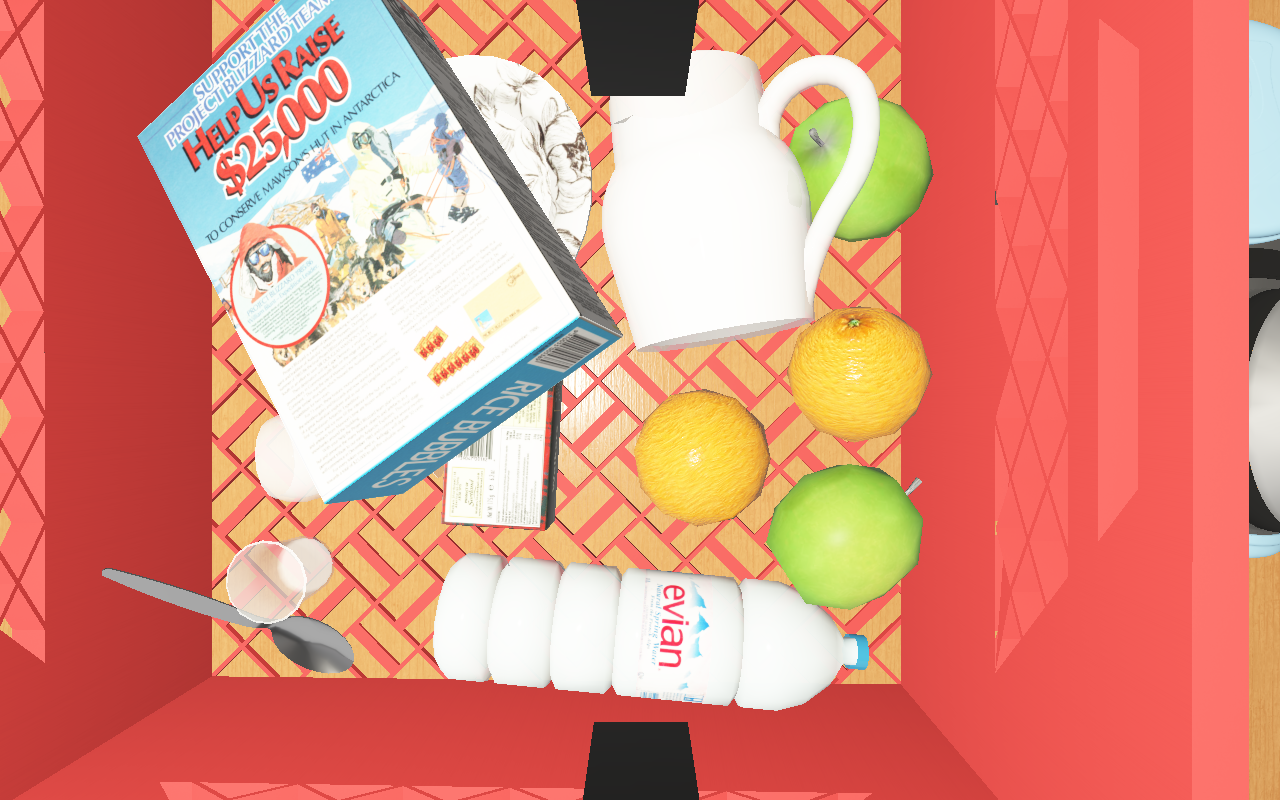
Objects in the scene:
carafe
water bottle
apple
orange
spoon
plate
cereal box
cereal box